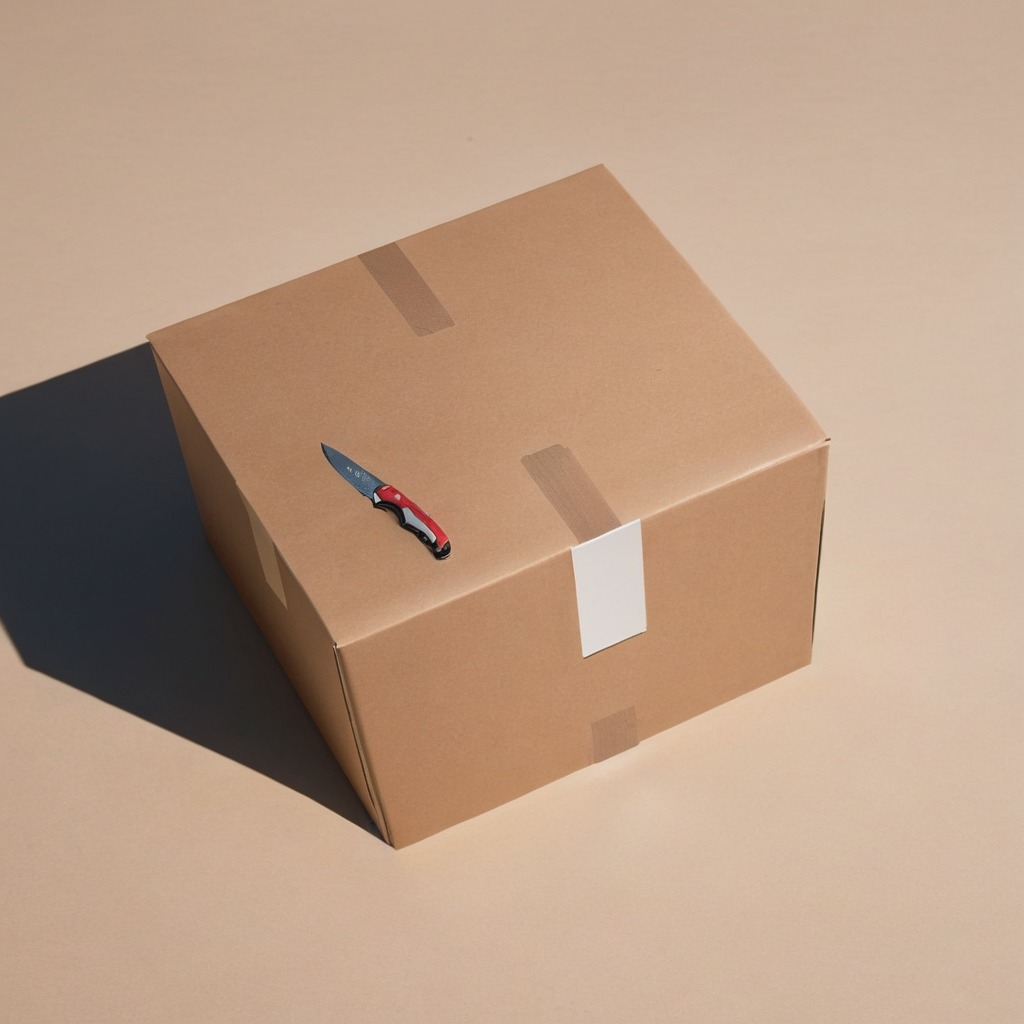
A utility knife lying on a clean dry cardboard box surface in an outdoor workshop during daytime bright natural light soft shadows slightly creased but